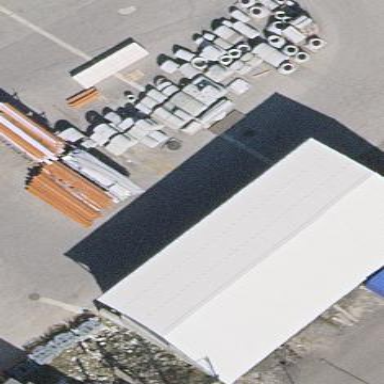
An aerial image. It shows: Group of garages.